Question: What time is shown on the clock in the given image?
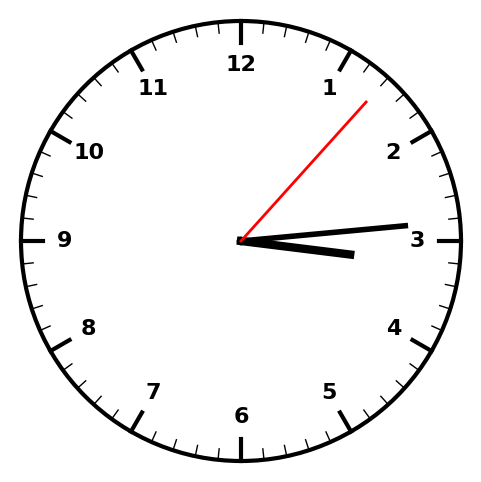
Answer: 03:14:07